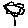
Label: flower